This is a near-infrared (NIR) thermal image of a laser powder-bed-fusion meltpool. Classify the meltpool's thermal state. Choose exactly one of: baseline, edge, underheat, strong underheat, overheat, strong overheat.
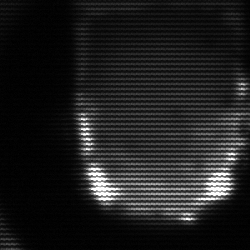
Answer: baseline